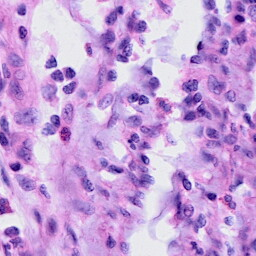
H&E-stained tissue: Cervix